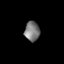
Tissue: lung
Cell type: Endothelial cells
Senescence score: 0.5958
Nuclear area (px): 293
Mean DAPI intensity: 120.454